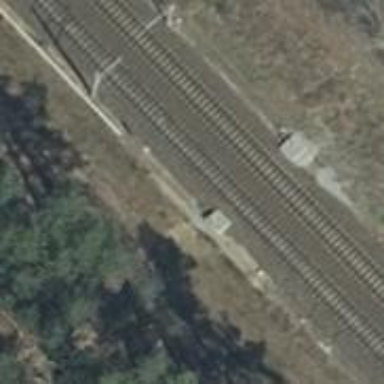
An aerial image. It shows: Railway signal.